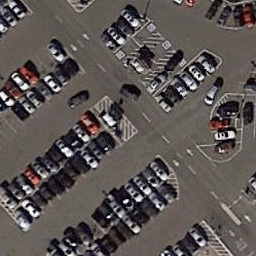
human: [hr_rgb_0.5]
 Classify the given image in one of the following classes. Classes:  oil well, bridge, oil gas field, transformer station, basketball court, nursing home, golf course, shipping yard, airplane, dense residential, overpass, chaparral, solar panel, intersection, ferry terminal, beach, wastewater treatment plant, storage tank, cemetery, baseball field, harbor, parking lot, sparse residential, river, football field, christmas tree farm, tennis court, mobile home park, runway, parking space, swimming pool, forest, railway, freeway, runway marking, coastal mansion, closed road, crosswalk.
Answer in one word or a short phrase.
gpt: parking lot